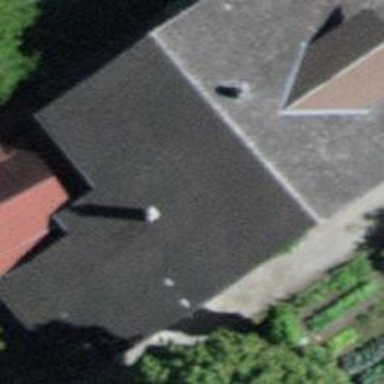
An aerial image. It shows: Farm building.